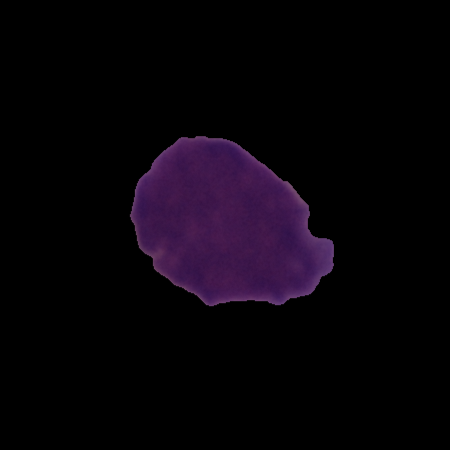
Label: cancer